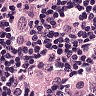
Metastatic tissue present: yes